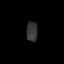
Tissue: lung
Cell type: Epithelial cells
Senescence score: 0.1083
Nuclear area (px): 218
Mean DAPI intensity: 51.881